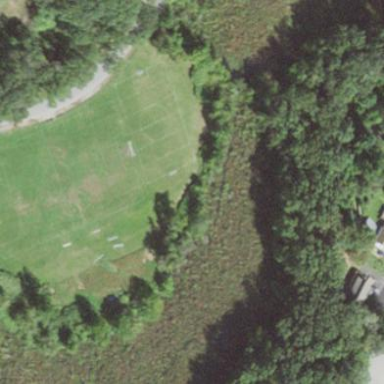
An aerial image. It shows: Soccer pitch for leisureland activities.